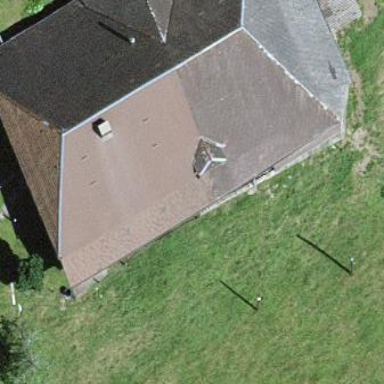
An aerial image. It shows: Farm building.